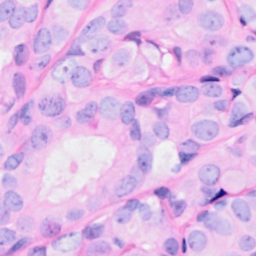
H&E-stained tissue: Breast